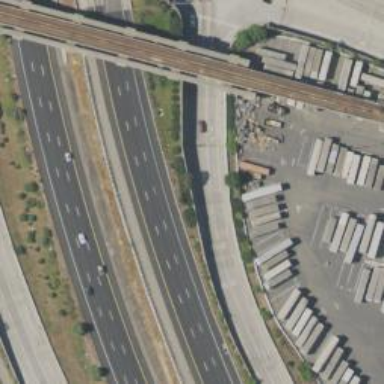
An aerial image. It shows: Motorway link.